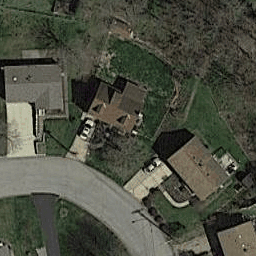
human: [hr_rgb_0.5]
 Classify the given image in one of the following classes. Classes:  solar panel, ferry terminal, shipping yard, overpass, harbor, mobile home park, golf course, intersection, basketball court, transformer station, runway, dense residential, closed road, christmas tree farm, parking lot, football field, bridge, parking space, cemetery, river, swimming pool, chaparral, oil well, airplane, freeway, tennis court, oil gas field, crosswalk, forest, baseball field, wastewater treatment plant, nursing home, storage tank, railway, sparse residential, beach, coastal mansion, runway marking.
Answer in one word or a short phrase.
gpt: sparse residential